Question: everyone.
I have a problem in designing a small database. I have model Items and its categories. One item to one category only.
The problem is that the some categories are parents for another category (like Tree View).

So, my question is: how can I design my categories and items so that it will be easy to query and modify them.
Thanks
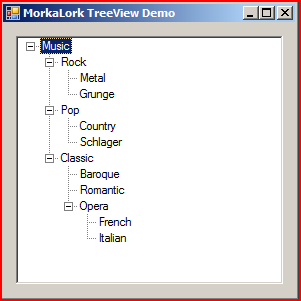
Answer: Use <URL>. It will make working with trees a lot easier. See the documentation.
'''
from mptt.models import MPTTModel, TreeForeignKey
class Category(MPTTModel):
title = models.CharField(max_length=200, unique=True)
parent = TreeForeignKey('self', null=True, blank=True, related_name="children")
# other fields
class MPTTMeta:
order_insertion_by = ['title']
class Item(models.Model):
title = models.CharField(max_length=200)
category = models.ForeignKey(Category, related_name='items')
# other fields
'''